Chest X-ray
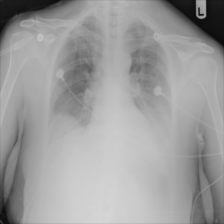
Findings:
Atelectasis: negative
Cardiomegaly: negative
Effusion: positive
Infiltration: negative
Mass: negative
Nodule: negative
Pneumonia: negative
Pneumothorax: negative
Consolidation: negative
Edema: negative
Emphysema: negative
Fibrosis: negative
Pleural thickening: negative
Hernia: negative